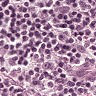
Metastatic tissue present: yes